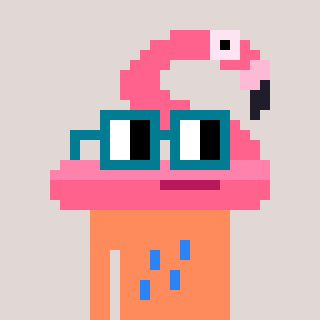
a pixel art character with square dark green glasses, a flamingo-shaped head and a peachy-colored body on a warm background